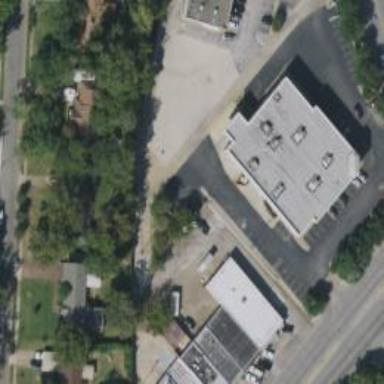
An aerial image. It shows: Pharmacy building providing healthcare services.